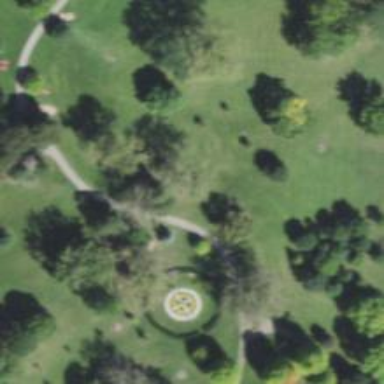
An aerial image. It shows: Disc golf hole.